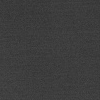
Atmospheric dust classification: dusty